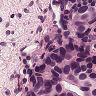
Metastatic tissue present: yes